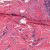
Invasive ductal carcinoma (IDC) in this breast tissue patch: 0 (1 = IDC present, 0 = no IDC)